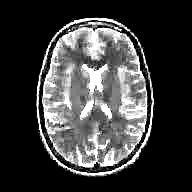
Label: notumor